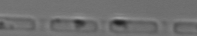
Label: Skeletonema